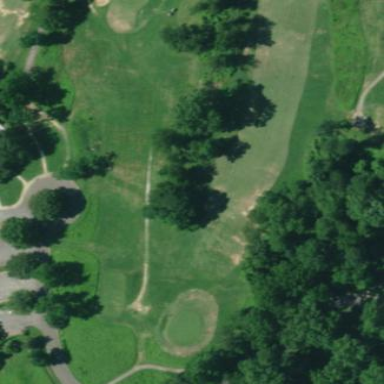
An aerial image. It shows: Grassland area characterized by golf fairways with natural grass.